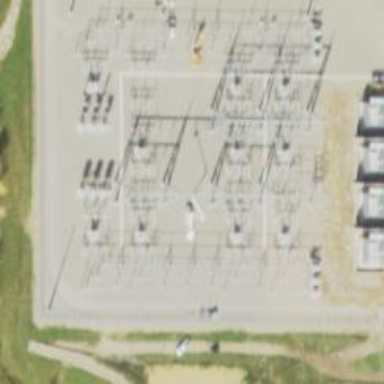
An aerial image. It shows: Switch for power supply.